Interaction volume radius: 5 \u00c5
Interaction volume height: 15 \u00c5
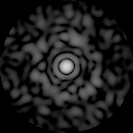
Disorder parameter: 0.867